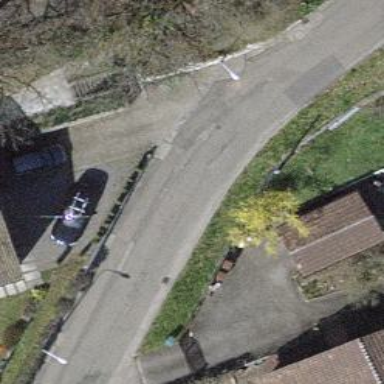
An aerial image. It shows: Smooth asphalt road in residential area.